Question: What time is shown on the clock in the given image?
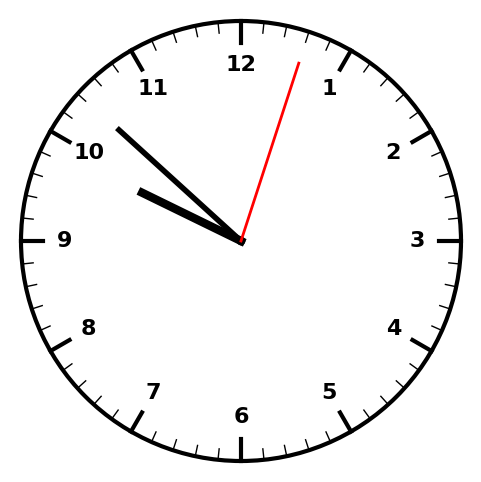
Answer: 09:52:03